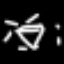
Label: diamond